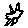
Label: bird